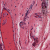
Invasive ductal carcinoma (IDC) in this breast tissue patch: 0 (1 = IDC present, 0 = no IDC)